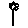
Label: flower